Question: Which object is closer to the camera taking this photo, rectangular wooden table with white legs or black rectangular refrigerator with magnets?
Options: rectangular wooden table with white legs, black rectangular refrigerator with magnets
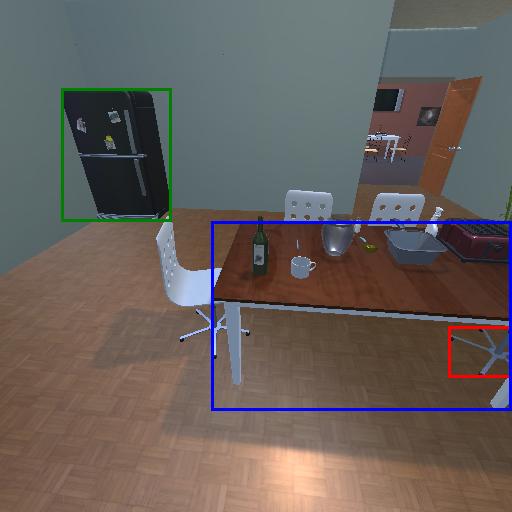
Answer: rectangular wooden table with white legs